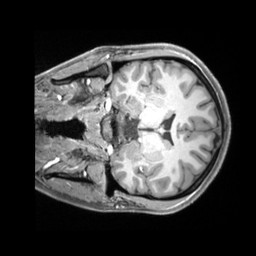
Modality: T1w
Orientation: coronal
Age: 20
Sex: female
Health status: ill
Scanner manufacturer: siemens
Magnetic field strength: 3 T
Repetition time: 2.2 s
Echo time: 0.00218 s